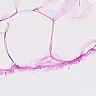
Metastatic tissue present: no